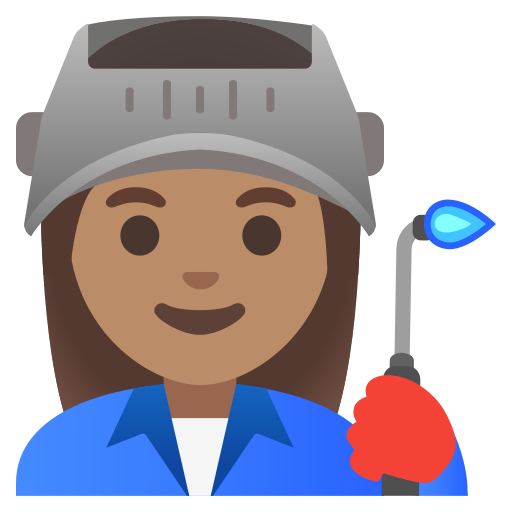
Emoji: 👩🏽‍🏭